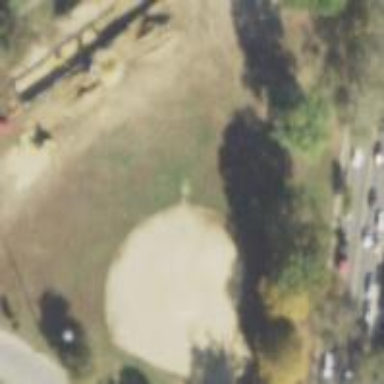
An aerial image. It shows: Softball pitch for leisure and sport activities.